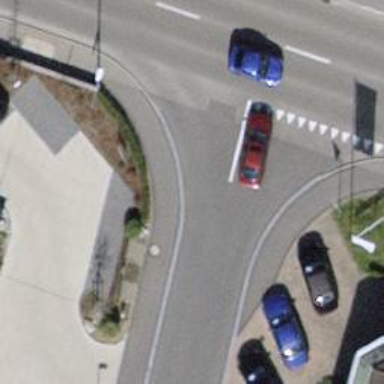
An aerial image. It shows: Asphalt sidewalk along the footway.